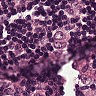
Metastatic tissue present: yes